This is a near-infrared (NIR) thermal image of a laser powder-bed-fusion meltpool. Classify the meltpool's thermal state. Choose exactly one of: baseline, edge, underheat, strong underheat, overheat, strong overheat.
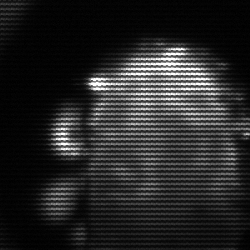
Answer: baseline